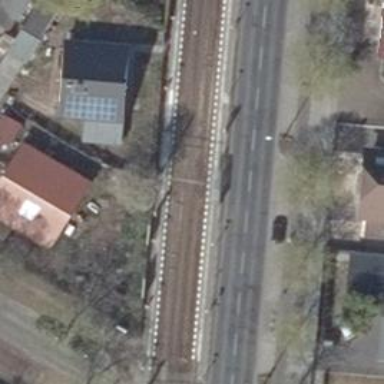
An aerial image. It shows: Tram stop.